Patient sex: M
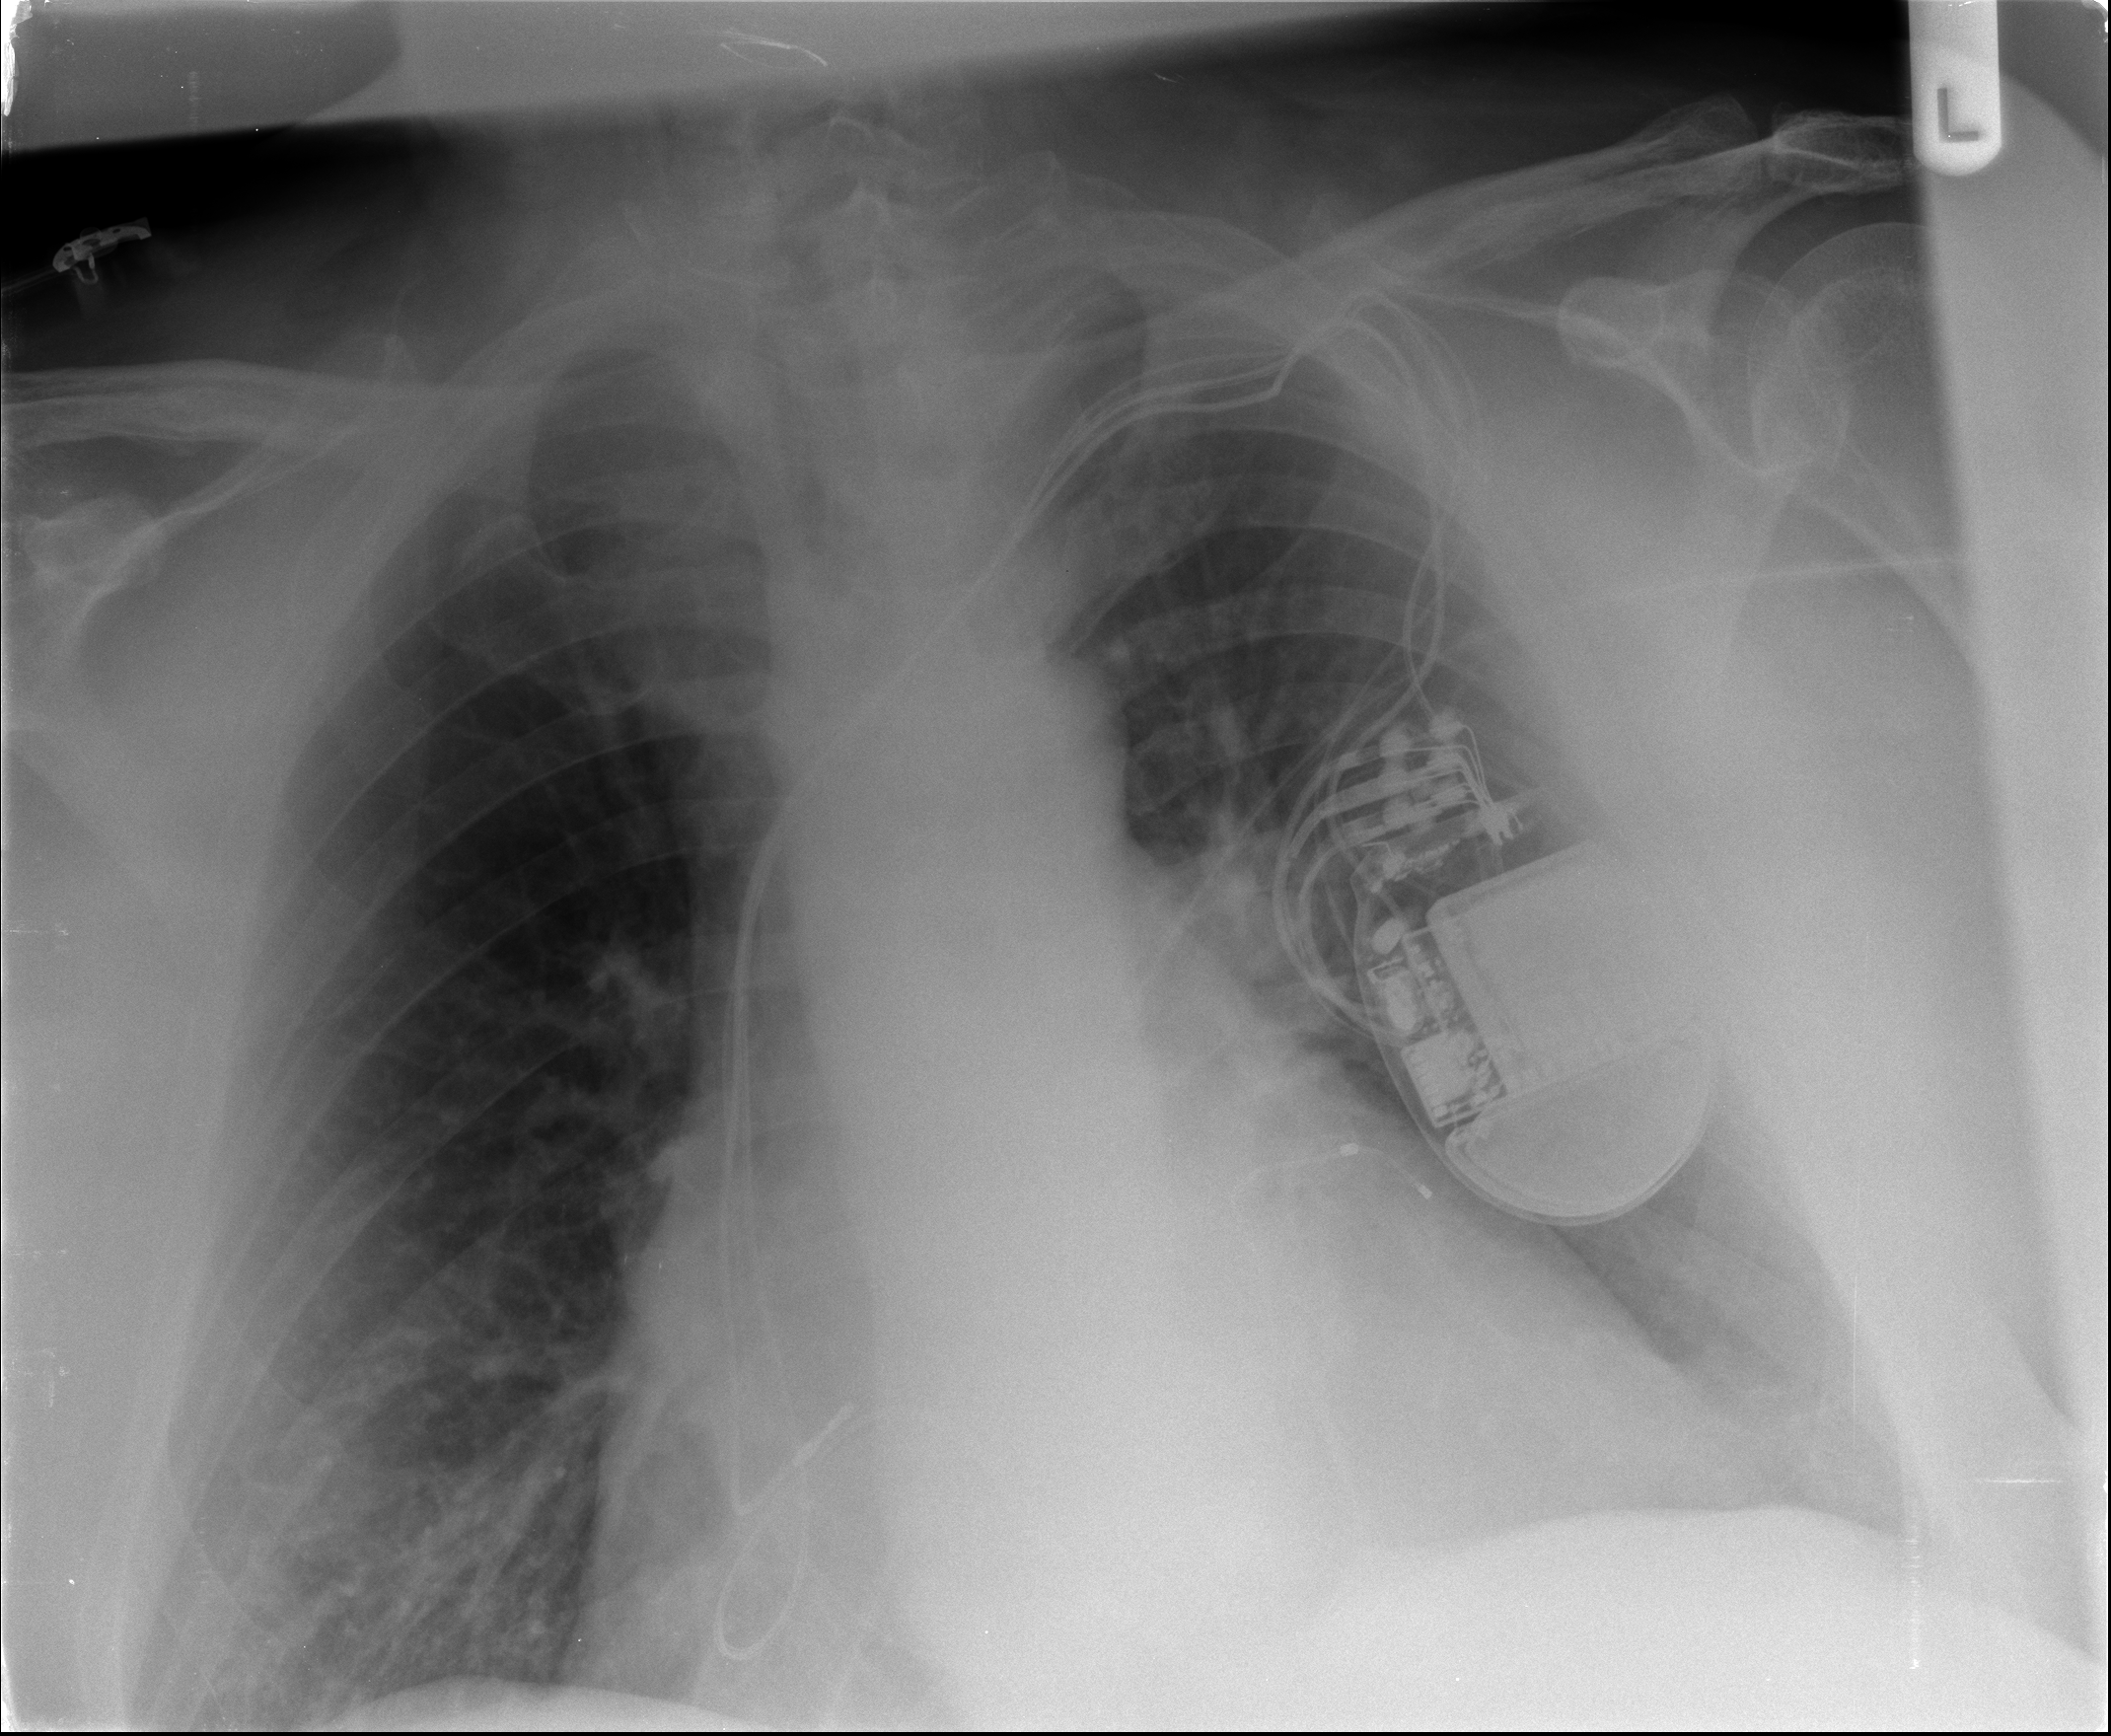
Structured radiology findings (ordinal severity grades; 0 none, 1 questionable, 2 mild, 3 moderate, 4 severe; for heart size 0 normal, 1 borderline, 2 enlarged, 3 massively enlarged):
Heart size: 2
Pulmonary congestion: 0
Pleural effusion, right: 0
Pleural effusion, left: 0
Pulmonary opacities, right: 0
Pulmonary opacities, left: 0
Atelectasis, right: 0
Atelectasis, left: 0